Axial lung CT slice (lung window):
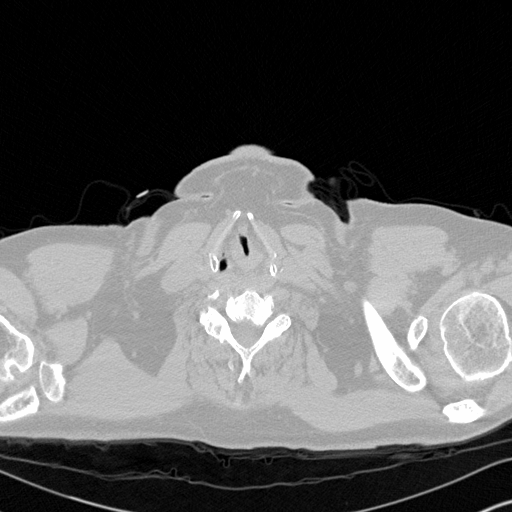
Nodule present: no